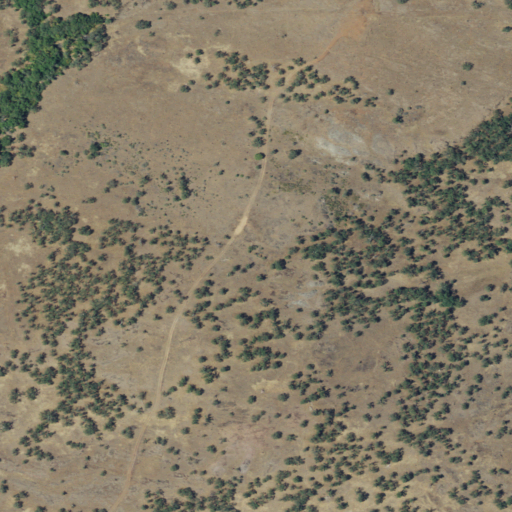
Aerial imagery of ridge(s) in California named Greer Ridge containing shrub and grassland